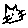
Label: cat